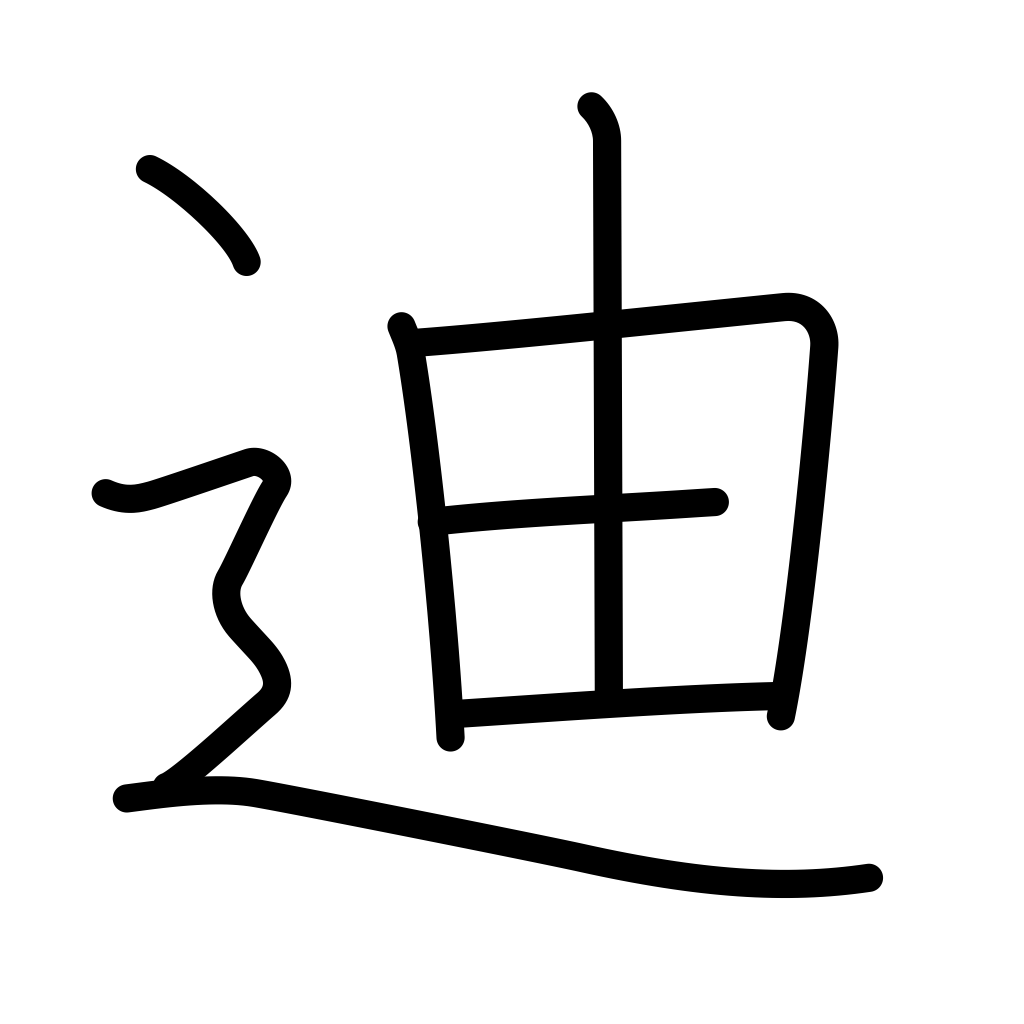
Meaning: edify, way, path